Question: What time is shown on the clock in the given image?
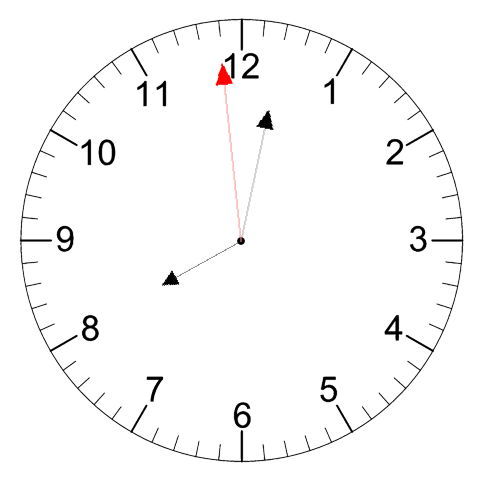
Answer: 08:01:59